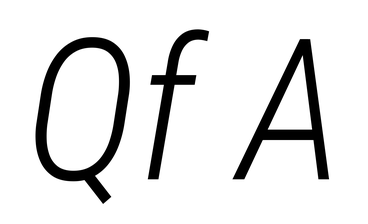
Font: Roboto-Italic_Condensed_Light_Italic